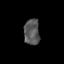
Tissue: skin
Cell type: Epithelial cells
Senescence score: 0.2828
Nuclear area (px): 395
Mean DAPI intensity: 87.03